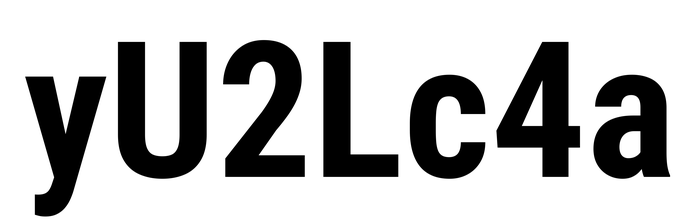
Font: Roboto_Condensed_Bold